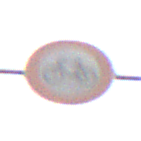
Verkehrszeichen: VerbotRadverkehr
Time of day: MorningAfternoon
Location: Outdoor (Nature)
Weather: Overcast
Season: Autumn
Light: Natural